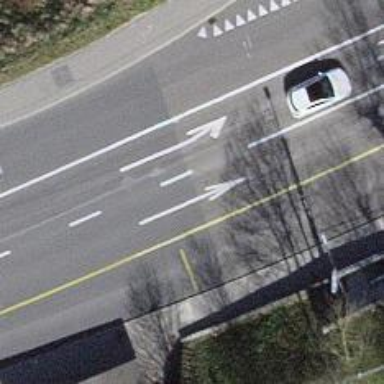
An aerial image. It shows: Bus stop with shelter for trolleybuses.